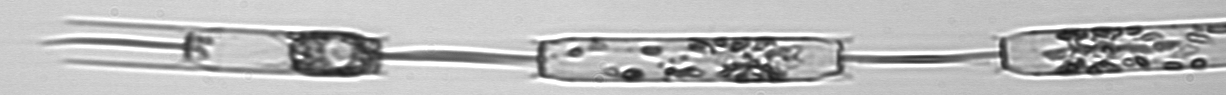
Label: Ditylum_brightwellii